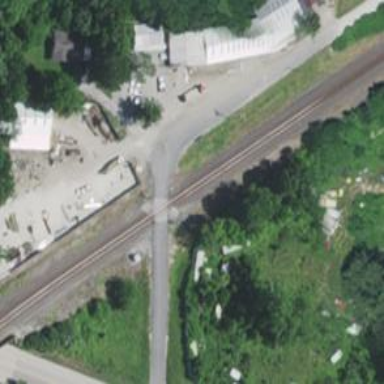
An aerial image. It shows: Level crossing along the railway.